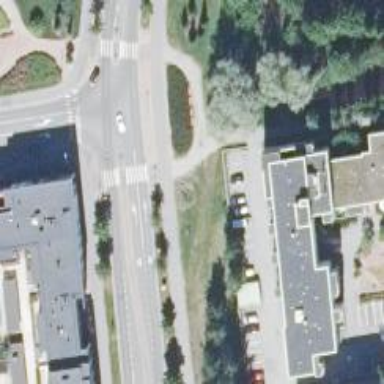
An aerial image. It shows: Asphalt cycleway.